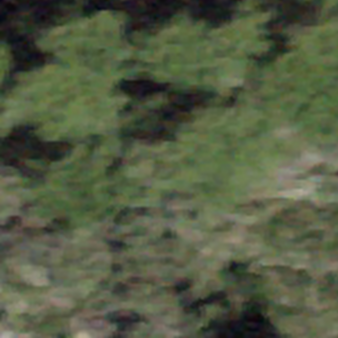
Label: other